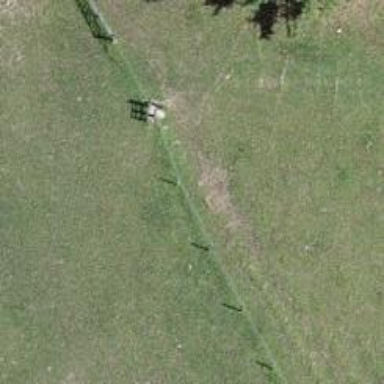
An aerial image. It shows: Kissing gate.